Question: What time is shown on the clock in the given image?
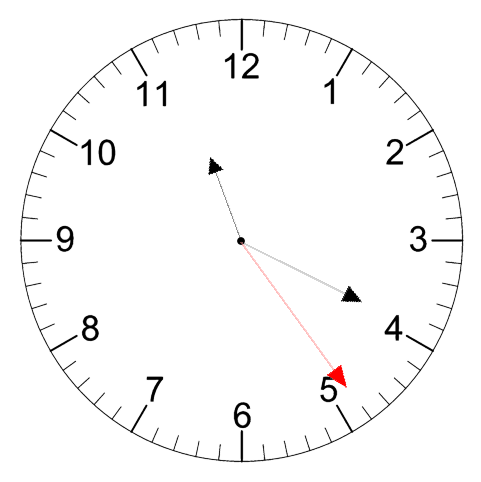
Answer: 11:19:24